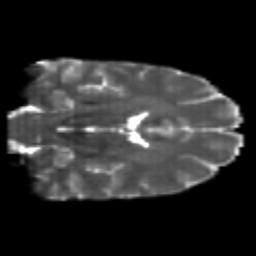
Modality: T2w
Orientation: coronal
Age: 24
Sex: female
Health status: healthy
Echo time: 0.074 s